Question: I add the missing constraints, but the image is being stretched and compressed. How do I fix it so the image will be have the same size?

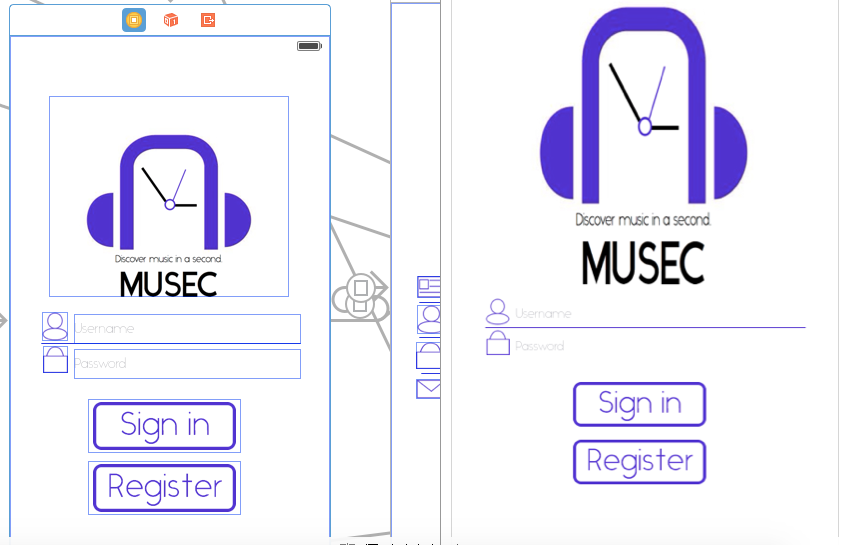
Answer: Use content mode
'''
contentMode = UIViewContentModeScaleAspectFit
'''
adding a constraint by xcode it would be change according to view so give your constraint for top and bottom
Somewhat confusingly, Swift drops the prefix for ObjC enum values:
'''
imageView.contentMode = .ScaleAspectFill
'''